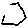
Label: hexagon